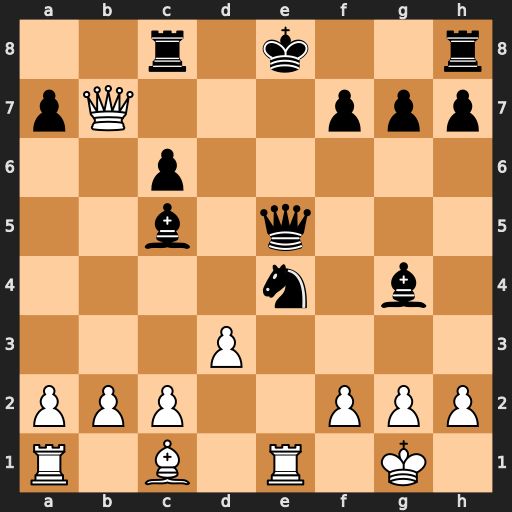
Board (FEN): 2r1k2r/pQ3ppp/2p5/2b1q3/4n1b1/3P4/PPP2PPP/R1B1R1K1
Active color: w
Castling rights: k
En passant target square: -
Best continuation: Rxe4 Qxe4 dxe4